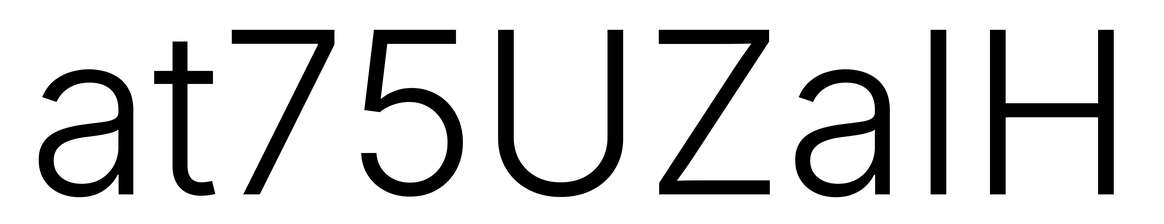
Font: Inter_Light